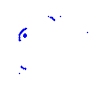
Particle: pion